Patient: sex M, age 44
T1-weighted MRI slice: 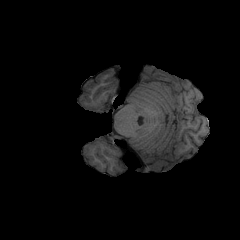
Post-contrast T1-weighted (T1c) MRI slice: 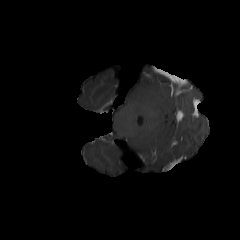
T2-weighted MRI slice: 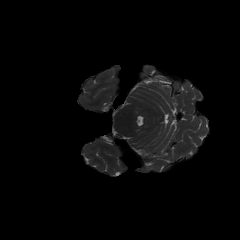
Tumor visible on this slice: no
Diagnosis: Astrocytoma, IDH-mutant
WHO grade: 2